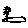
Label: flower